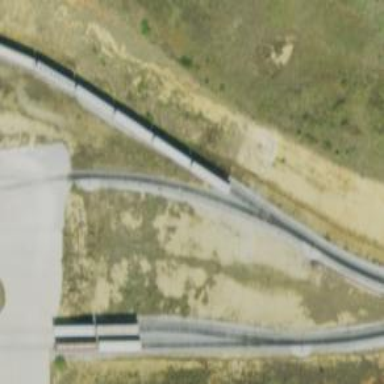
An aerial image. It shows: Railway spur service.